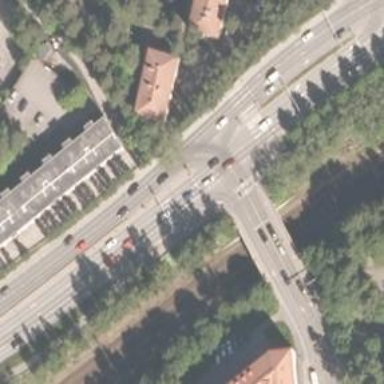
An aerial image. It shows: Secondary road with separate asphalt cycleway and sidewalk.